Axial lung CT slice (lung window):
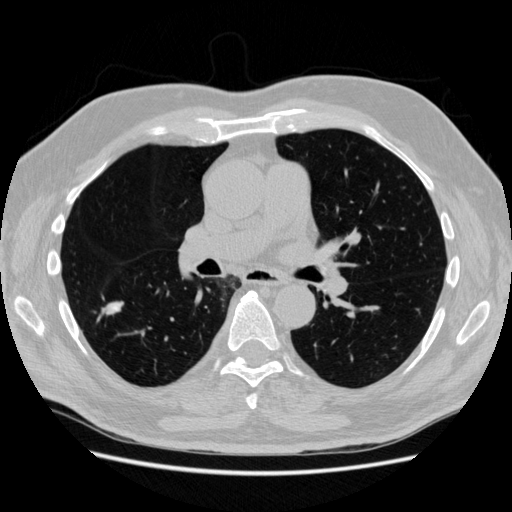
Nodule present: yes
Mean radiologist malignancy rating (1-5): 3.75